Field crop: maize
Growth stage: 1
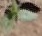
Species: datura